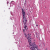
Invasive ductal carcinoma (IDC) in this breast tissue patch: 0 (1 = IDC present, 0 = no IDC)